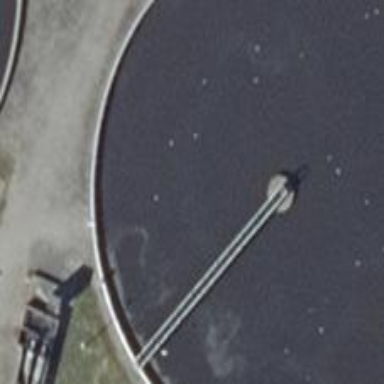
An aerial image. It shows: Body of wastewater.